Field crop: maize
Growth stage: 1
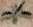
Species: atriplex